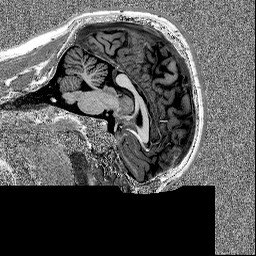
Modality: MP2RAGE
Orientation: sagittal
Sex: male